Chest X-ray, PA view. Patient: 32 years old, sex M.
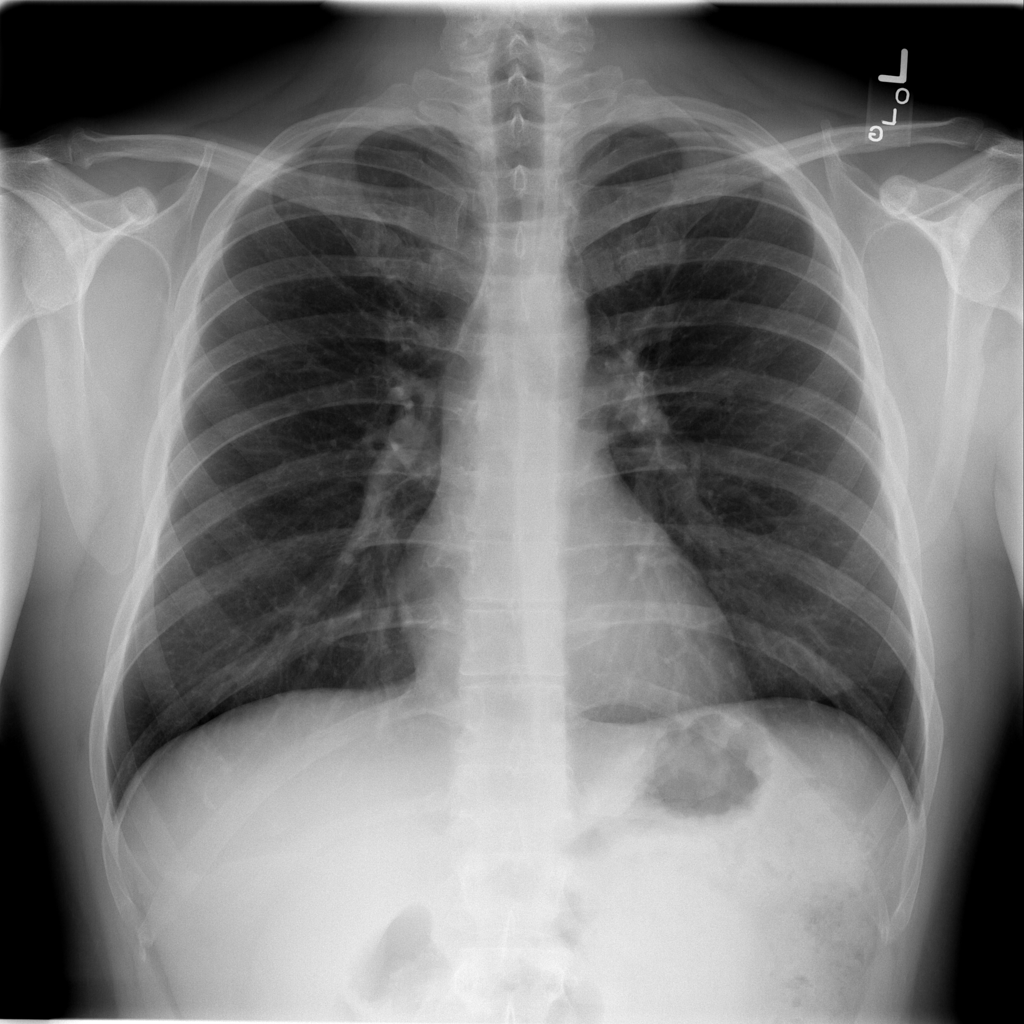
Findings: No Finding